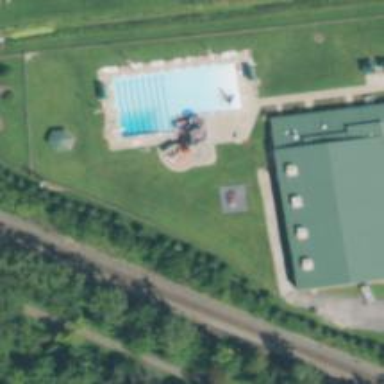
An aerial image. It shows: Water slide attraction.